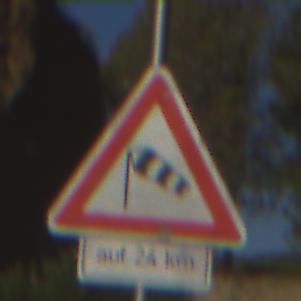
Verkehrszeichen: SeitenwindVonLinks
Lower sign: LaengeEinerStrecke6
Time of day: MorningAfternoon
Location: Outdoor (Suburban)
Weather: Clear
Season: NotSpecified
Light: Natural